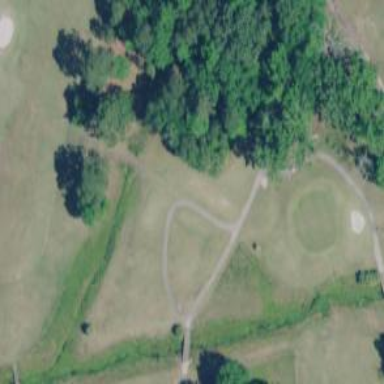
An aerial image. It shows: Pathway for golfing.